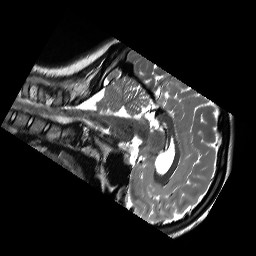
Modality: T2w
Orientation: sagittal
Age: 20
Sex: female